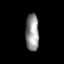
Tissue: skin
Cell type: Others
Senescence score: 0.6975
Nuclear area (px): 491
Mean DAPI intensity: 145.041